Current action and preconditions to check: path_clear

Your task: For each precondition in the list above, predict whether it will hold at this action.

Consider the current scene as observed from the mobile robot's camera, and analyze the predicted future states of all dynamic agents (e.g., people, animals, vehicles, or any moving entities) within the NEXT SECOND.

IMPORTANT: Only answer "very likely" if you are absolutely certain—based on strong, clear evidence—that a dynamic agent will violate the precondition in the predicted future state. Do NOT answer "very likely" for unlikely, ambiguous, or low-probability risks.

Ask yourself for each precondition: Is there a high probability, with clear and convincing evidence, that the predicted future states of any dynamic agent will interfere with the predicted future state of the currently executing action within the NEXT SECOND, causing that precondition to fail?

Assess the risk level based on these predictions. Use "likely" or "very likely" if motions create a clear risk of interference.

Use "neutral" or "improbable" if agents are nearby but their predicted paths are clearly diverging or non-conflicting.

Failure Risk Categories: "very improbable", "improbable", "neutral", "likely", "very likely"

Answer Format: Output ONLY the probability_of_failure value from these categories: "very improbable", "improbable", "neutral", "likely", "very likely"

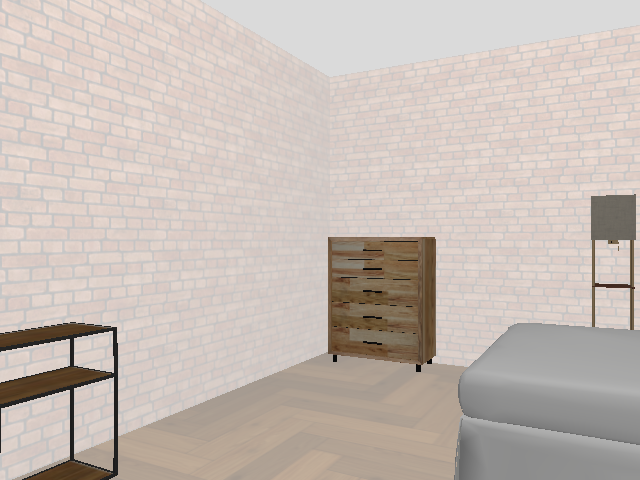

Answer: very improbable